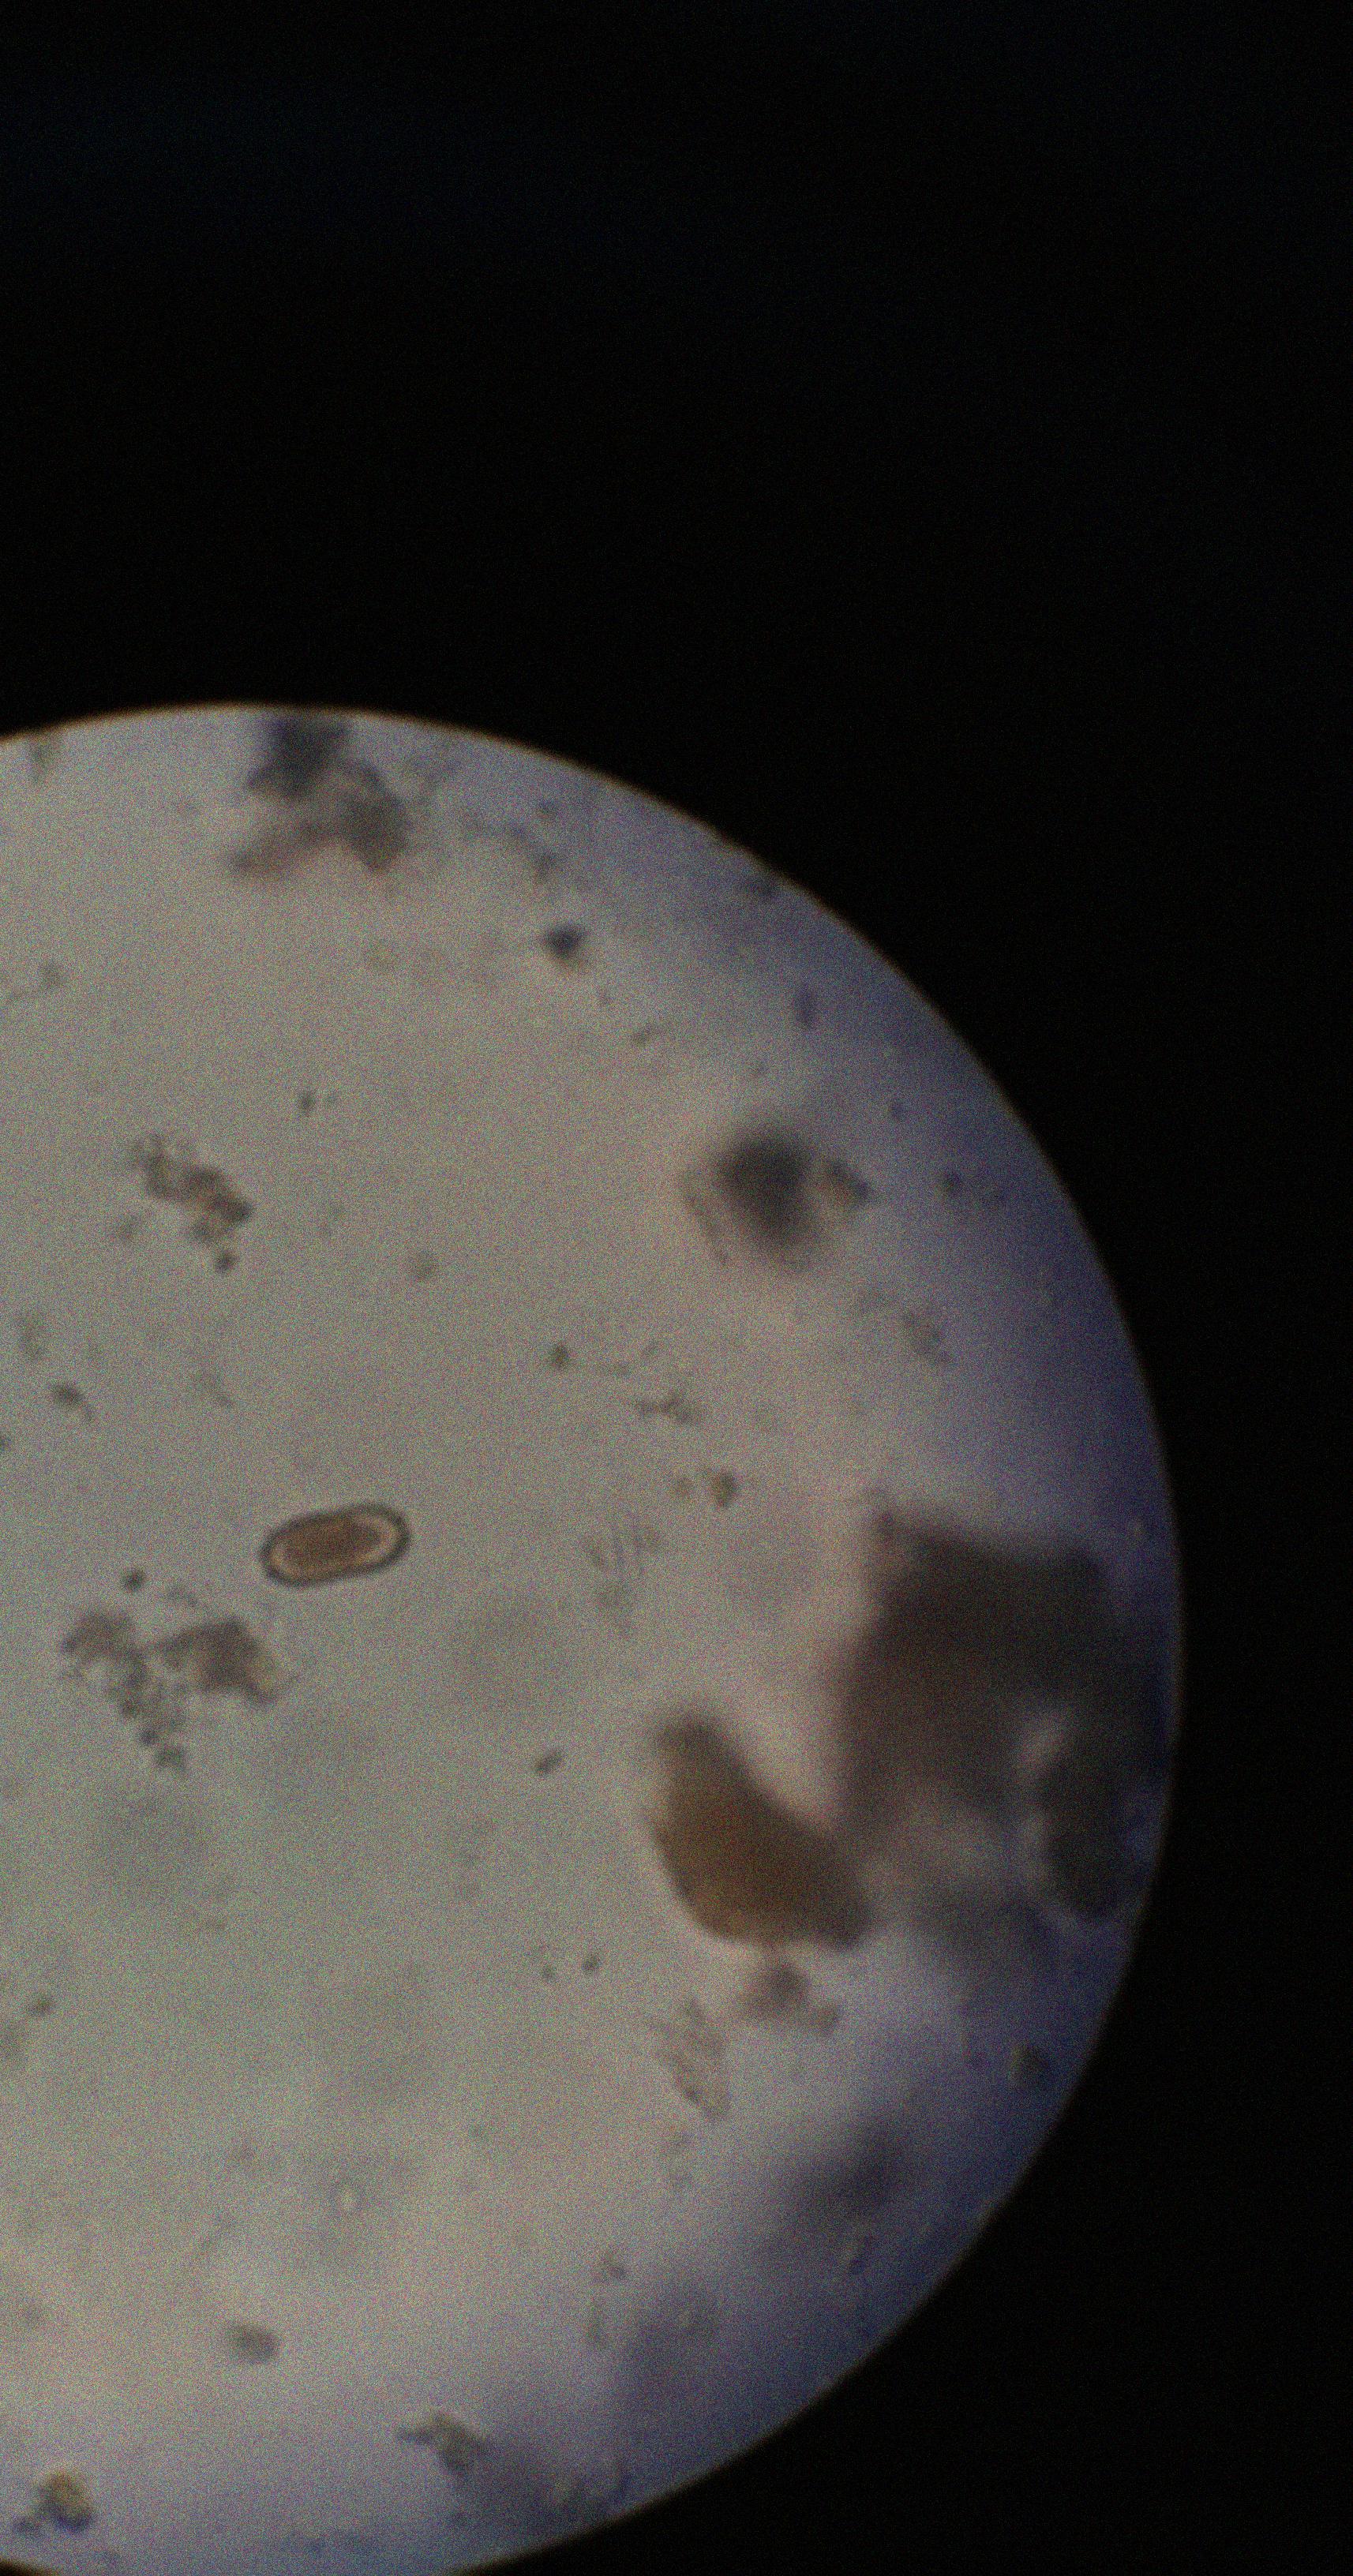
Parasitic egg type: Capillaria philippinensis